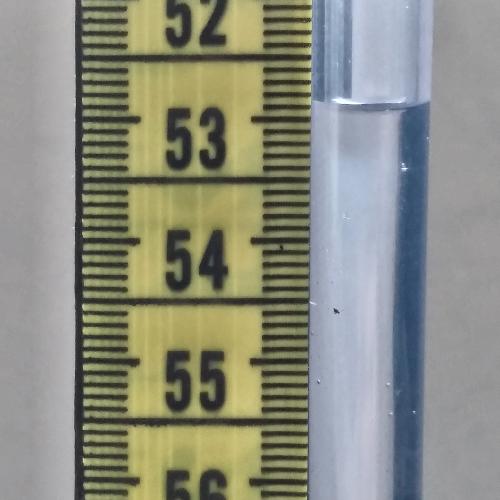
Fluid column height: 52.9 cm